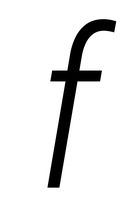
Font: Roboto-Italic_Condensed_Light_Italic